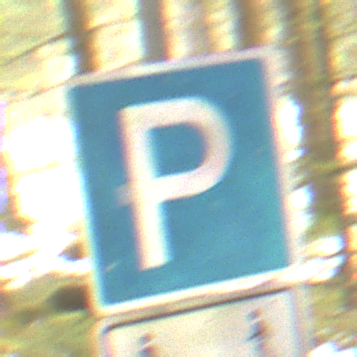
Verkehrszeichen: Parken
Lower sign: CarsharingfahrzeugeFrei
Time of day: MorningAfternoon
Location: Outdoor (Nature)
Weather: Overcast
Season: Winter
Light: Natural